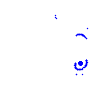
Particle: electron